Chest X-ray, AP view. Patient: 59 years old, sex F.
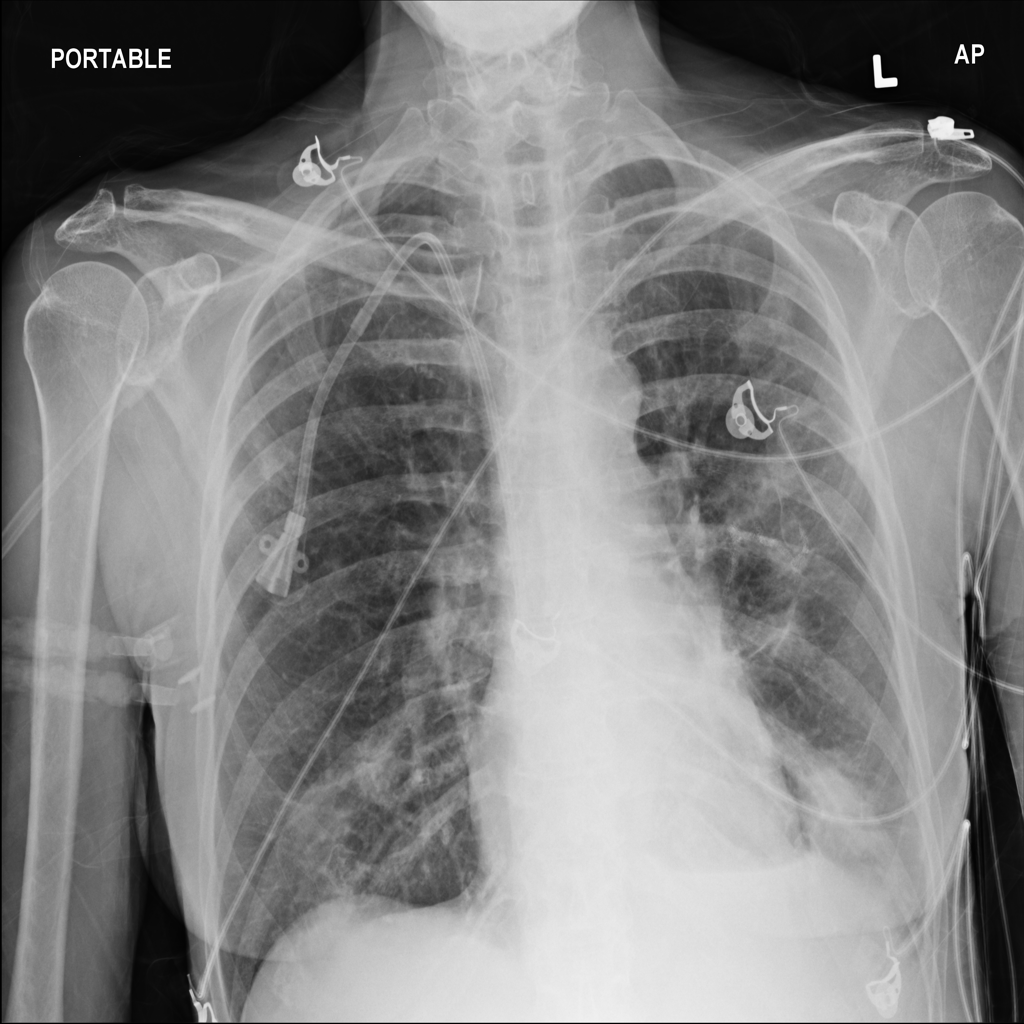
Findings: Effusion, Infiltration